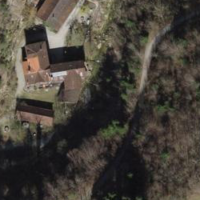
EUNIS habitat code: 44
Species observed at this site:
Phylloscopus collybita
Geum rivale
Motacilla cinerea
Turdus merula
Parus major
Troglodytes troglodytes
Erithacus rubecula
Fringilla coelebs
Equisetum hyemale
Sylvia atricapilla